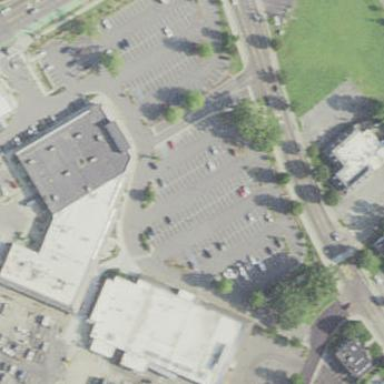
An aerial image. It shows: Retail area.